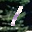
Label: 1